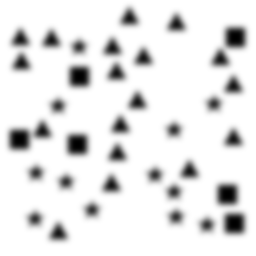
Squares: 6
Triangles: 18
Stars: 12
Total shapes: 36